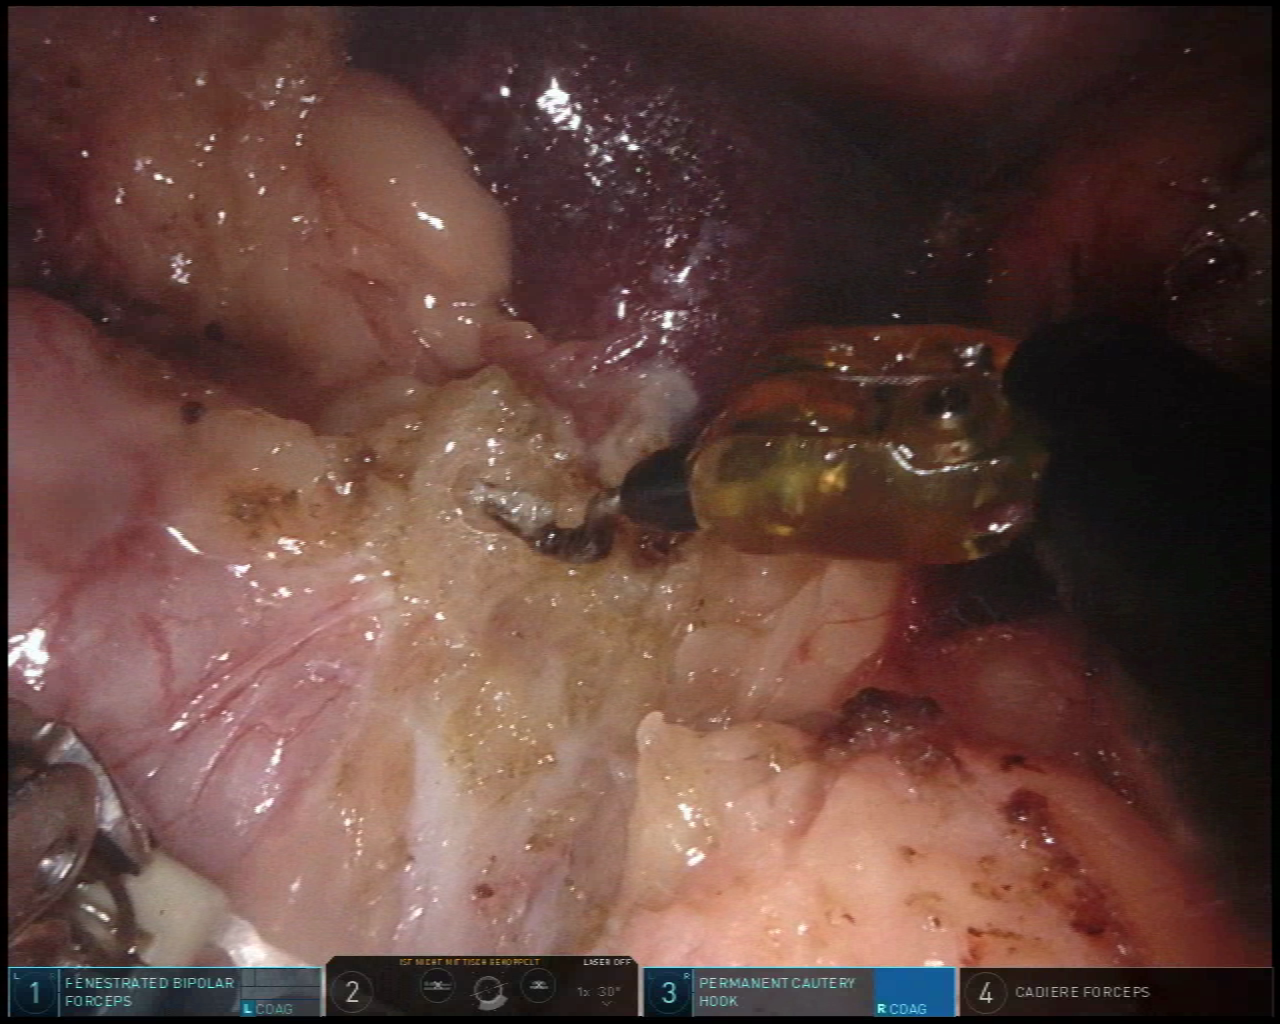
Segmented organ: spleen
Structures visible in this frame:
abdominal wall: yes
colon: yes
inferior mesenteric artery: no
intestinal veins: no
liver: no
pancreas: no
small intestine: no
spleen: yes
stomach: no
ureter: no
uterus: no
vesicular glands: no